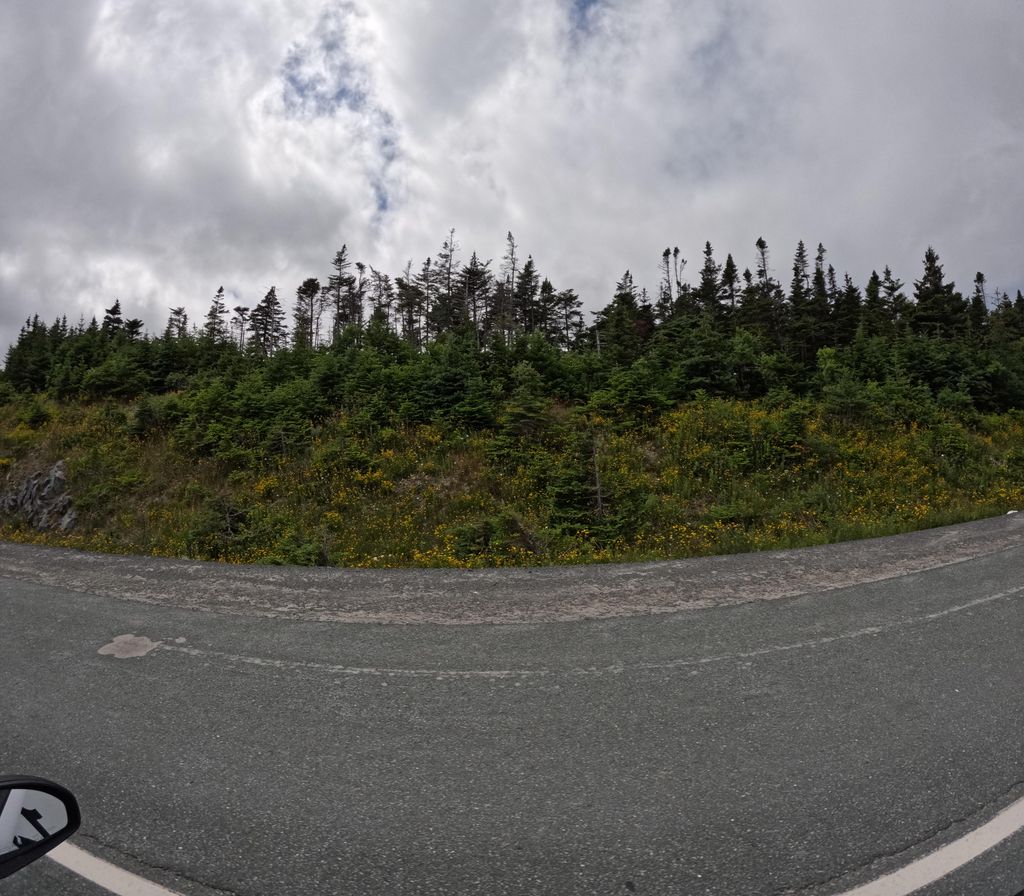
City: st_johns